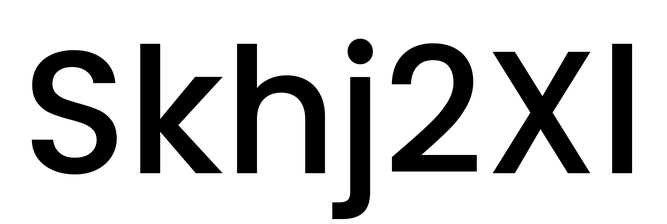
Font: Poppins-Medium